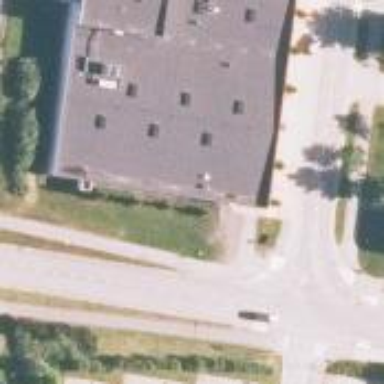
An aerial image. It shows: Supermarket building.